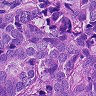
Metastatic tissue present: yes